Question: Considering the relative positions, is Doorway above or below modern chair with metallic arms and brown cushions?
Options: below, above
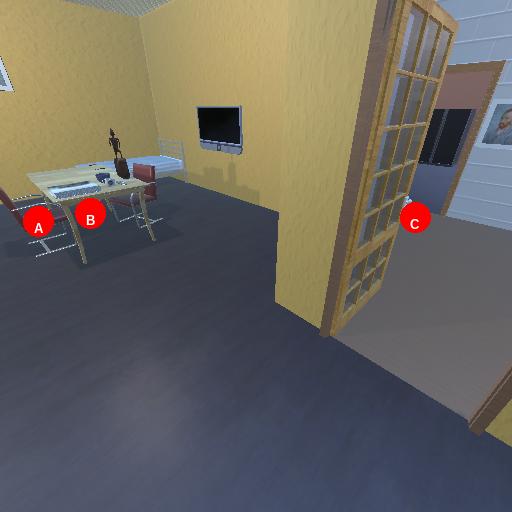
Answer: below